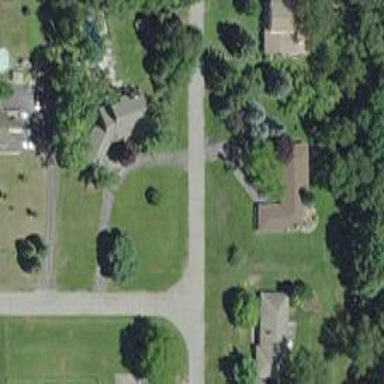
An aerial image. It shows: Driveway leading to service road.